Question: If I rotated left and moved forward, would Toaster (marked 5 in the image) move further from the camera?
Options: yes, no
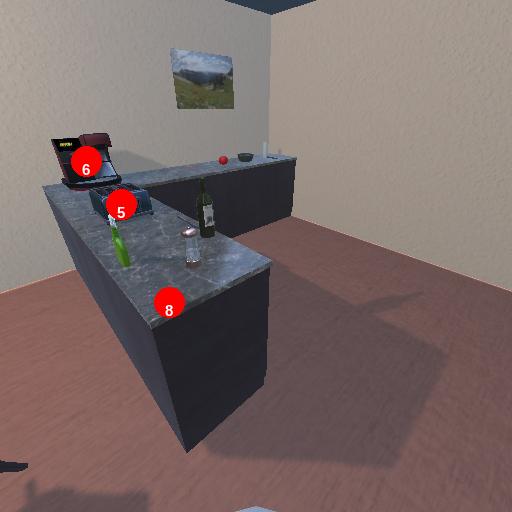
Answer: yes